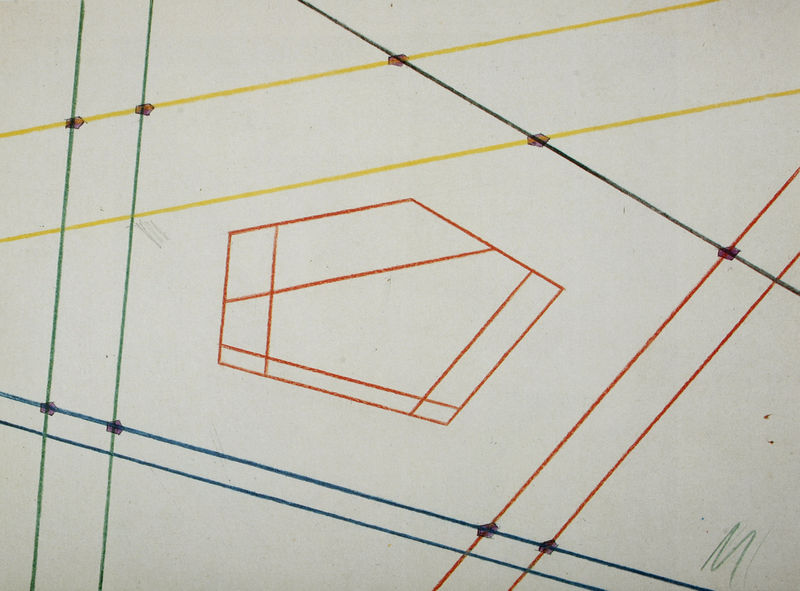
Titel: Komposition
Künstler: Karl Joganson
Institution: Art Co. Ltd. (Sammlung George Costakis)
Schlagwörter: blau, körper, weiß, gelb, grün, komposition, ausschnitt, grau, orange, schwarz, skizze, zeichnung, rot, wand, ebene, gitter, papier, abstrakt, farben, fläche, formen, violett, linien, seile, transparenz, geschlossen, striche, punkte, spiel, offen, rechteck, linie, parallel, form, strich, strecke, eck, konstruktion, geometrie, geraden, primärfarben, raster, schrägen, parallelen, fünfeck, parallele, sekundärfarben, kreuzungen, überschneidung, überschneidungen, pentagramm, trapez, pentagon, schnittpunkte, vieleck, tetraeder, rhomben, gegnstandslos, knotenpunkte, verbindungspunkte, überswchneidungen